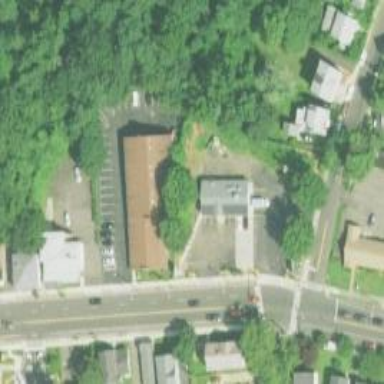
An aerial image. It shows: Convenience shop.